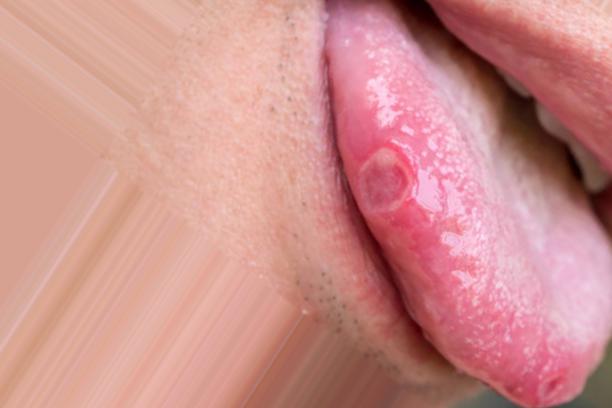
Condition: Mouth Ulcer